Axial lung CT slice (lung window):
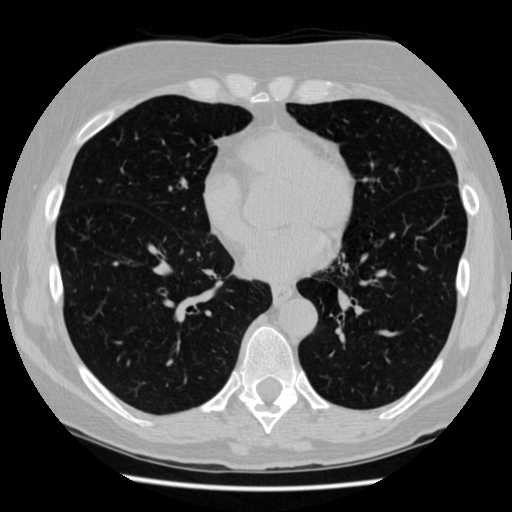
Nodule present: no